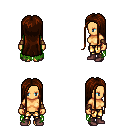
a pixel art fantasy rpg character, female body template, human, tanned skin, green tattered cape, gold greaves, brown extra-long hairstyle, cloth bracers, maroon shoes, four views (front, back, left, right), 2x2 character sprite sheet, small pixel art, hard edges, no anti-aliasing